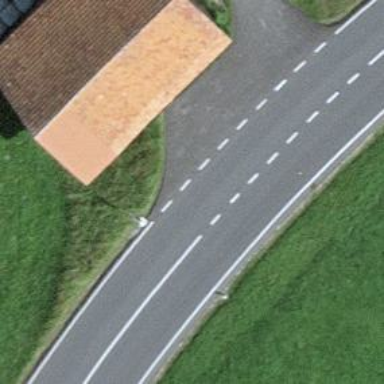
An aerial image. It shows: Secondary road with asphalt surface.